Question: I'm trying to plot monthly precipitation data for an eight year long (2004-2011) series with facet_grid to plot monthly values for each year in a single plot. But, as many times, a problem arises when plotting (probably my fault). You can see the plot I get with x axis starting at 2004 and ending at 2011 for each plot but I need the plot to run from january to december for each year/facet. How can I get rid of that error?
Any help will be appreciated.

Here you can get the output of dput(pcp.mensual) <URL>.
'''
library(ggplot2)
library(plyr)
library(lubridate)
library(scales)
#---------------------------------------------------------------------
system("awk '{ print $1 ";" $2 ";" $3 ";" $5 ";" $10 ";" $11 ";" $13 }' visbel.cor > kk.dat",intern=T)
# Lectura de datos
datos=read.csv("kk.dat",sep=";",header=T,na.strings="-99.900")
# Inclusion de una columna con formato temporal
# (dato original en formato %y/%m/%d %H:%M:%S)
datos=within(datos, datetime <- as.POSIXct(paste(FECHA,H_SOLAR),format = "%y/%m/%d %H:%M:%S"))
# Creacion del objeto datetime
#datetime <- as.POSIXct(paste(datos$FECHA,datos$H_SOLAR),format = "%y/%m/%d %H:%M:%S")
# Eliminacion de valores NA en Precipitacion para barplot
datos$Precipitacion[is.na(datos$Precipitacion)]=0
#---------------------------------------------------------------------
pcp.diaria=aggregate(cbind(Precip.diaria=Precipitacion) ~ FECHA, datos, sum)
pcp.diaria=within(pcp.diaria, date <- as.POSIXct(paste(pcp.diaria$FECHA),format = "%y/%m/%d"))
# Agregacion mensual
pcp.diaria$mes <- floor_date(pcp.diaria$date, "month")
pcp.mensual=ddply(pcp.diaria, "mes", summarise, x = sum(Precip.diaria,na.rm=TRUE))
pcp.mensual$ano=year(pcp.mensual$mes)
colnames(pcp.mensual) <- c("mes", "Precip.mensual","ano")
#---------------------------------------------------------------------
ggplot(data=pcp.mensual,aes(x=mes, y=Precip.mensual)) +
facet_grid(ano ~. ) +
geom_bar(colour="blue",stat="identity",fill="blue") +
'''
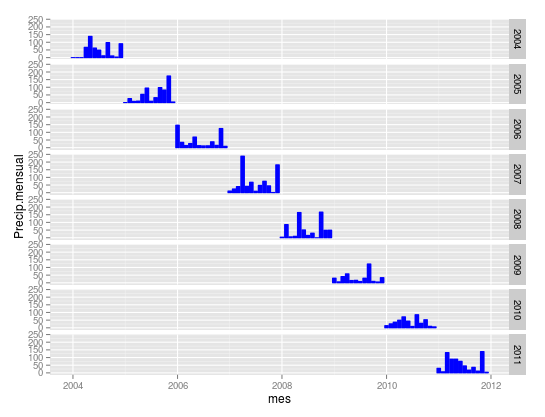
Answer: You can use the 'months()' function to extract month information from a POSIXct object. You can just have that as your 'x' instead of 'mes'. To get the months ordered as you want, rather than alphabetically, you can make an ordered factor:
'''
pcp.mensual$month <- months(pcp.mensual$mes)
pcp.mensual$month <- factor(pcp.mensual$month, levels = unique(pcp.mensual$month))
ggplot(data=pcp.mensual,aes(x=pcp.mensual$month, y=Precip.mensual)) +
facet_grid(ano ~. ) +
geom_bar(colour="blue",stat="identity",fill="blue")
'''